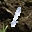
Label: 1